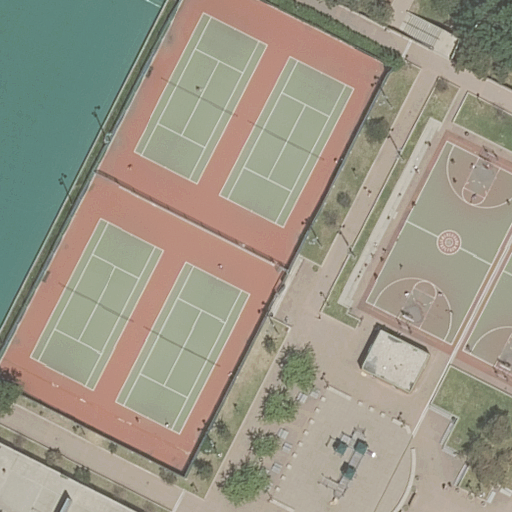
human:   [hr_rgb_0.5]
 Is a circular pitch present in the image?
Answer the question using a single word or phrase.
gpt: no

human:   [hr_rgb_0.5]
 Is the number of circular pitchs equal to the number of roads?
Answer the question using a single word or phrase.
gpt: no

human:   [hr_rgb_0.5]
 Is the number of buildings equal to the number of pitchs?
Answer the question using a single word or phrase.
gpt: no

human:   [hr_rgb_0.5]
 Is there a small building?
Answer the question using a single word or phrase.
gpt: no

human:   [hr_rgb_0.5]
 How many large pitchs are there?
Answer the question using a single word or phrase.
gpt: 2

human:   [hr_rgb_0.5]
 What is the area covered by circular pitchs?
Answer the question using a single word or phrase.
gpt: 0m2

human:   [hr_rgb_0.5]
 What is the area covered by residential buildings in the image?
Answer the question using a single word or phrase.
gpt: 0m2

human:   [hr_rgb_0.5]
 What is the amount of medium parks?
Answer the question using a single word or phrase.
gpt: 0

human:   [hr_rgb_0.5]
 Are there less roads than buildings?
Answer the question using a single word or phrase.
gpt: no

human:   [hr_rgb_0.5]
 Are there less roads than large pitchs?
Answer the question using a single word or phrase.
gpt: no

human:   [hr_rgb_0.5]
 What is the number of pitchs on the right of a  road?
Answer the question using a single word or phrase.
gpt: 2

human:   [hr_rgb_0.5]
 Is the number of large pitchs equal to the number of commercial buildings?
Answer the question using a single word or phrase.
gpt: no

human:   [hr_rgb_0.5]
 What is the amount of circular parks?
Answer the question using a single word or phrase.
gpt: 0

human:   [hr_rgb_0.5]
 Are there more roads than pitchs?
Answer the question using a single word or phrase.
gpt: no

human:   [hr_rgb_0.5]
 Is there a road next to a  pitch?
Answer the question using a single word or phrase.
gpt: yes

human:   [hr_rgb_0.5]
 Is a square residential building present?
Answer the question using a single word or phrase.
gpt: no

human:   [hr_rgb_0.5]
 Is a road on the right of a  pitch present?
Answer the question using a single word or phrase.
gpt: yes

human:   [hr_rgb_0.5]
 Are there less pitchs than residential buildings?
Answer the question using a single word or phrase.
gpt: no

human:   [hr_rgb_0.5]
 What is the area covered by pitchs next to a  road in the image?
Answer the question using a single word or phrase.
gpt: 5868m2

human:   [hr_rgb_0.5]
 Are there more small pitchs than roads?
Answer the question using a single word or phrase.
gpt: no

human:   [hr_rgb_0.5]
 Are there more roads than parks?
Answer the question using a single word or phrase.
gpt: yes

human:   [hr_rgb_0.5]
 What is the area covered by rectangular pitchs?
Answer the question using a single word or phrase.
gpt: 5868m2

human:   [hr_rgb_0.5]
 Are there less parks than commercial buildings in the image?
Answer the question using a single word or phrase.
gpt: no

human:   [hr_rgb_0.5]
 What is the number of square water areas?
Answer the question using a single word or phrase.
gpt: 0

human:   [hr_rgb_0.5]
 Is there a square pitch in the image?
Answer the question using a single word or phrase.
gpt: no

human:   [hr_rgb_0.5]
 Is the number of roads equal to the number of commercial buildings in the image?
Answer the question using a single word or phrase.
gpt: no

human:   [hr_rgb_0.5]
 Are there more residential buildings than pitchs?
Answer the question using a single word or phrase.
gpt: no

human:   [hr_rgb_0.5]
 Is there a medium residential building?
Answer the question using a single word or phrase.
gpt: no

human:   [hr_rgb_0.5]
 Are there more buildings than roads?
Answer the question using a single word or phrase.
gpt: no

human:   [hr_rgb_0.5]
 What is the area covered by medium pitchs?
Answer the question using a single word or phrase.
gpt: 1865m2

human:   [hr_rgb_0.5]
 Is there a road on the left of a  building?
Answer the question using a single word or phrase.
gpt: no

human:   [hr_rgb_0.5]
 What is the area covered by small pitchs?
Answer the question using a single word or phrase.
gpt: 82m2

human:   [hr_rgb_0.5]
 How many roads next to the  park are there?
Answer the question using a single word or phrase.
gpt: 6

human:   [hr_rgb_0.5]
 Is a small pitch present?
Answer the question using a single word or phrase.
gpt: yes

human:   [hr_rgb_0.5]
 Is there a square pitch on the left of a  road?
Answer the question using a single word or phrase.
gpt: no

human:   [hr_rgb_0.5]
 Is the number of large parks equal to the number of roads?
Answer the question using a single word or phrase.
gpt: no